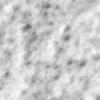
Label: no_change